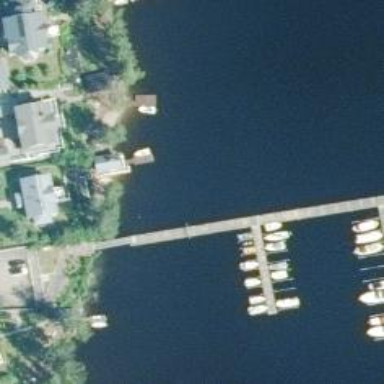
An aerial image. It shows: Pier with mooring facilities.